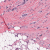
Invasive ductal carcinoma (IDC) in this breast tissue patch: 1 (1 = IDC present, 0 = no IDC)